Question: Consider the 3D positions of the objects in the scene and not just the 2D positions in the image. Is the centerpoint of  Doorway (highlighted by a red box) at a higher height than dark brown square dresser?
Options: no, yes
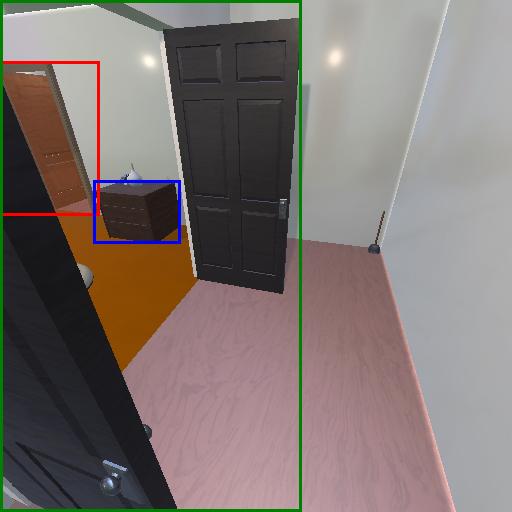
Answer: no